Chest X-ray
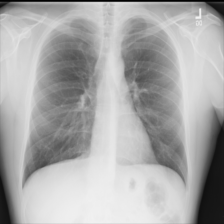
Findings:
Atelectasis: negative
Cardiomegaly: negative
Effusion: negative
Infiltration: negative
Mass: negative
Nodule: negative
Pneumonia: negative
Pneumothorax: negative
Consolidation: negative
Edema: negative
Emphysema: negative
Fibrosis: negative
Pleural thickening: negative
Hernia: negative